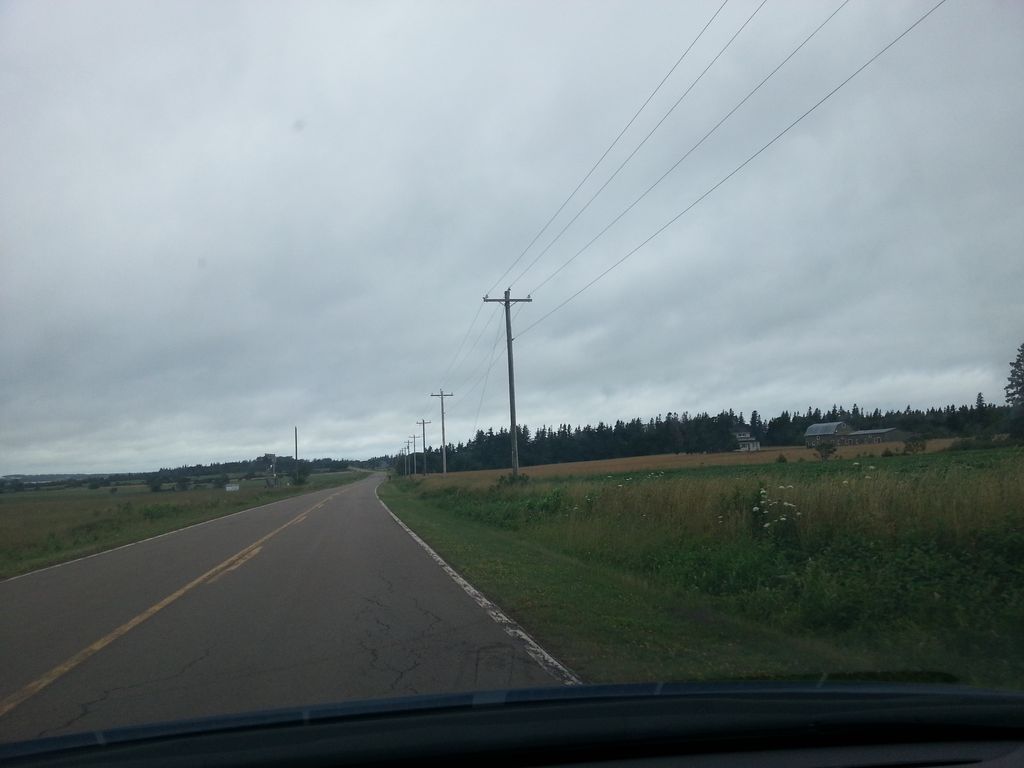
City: charlottetown